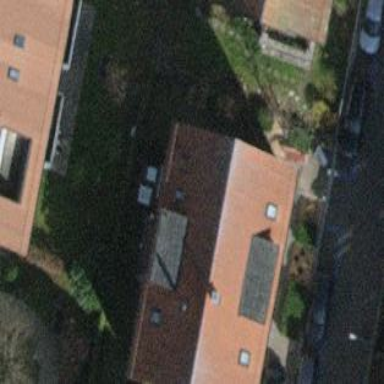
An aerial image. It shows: Gabled roof adorns the apartments building.